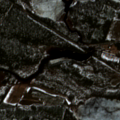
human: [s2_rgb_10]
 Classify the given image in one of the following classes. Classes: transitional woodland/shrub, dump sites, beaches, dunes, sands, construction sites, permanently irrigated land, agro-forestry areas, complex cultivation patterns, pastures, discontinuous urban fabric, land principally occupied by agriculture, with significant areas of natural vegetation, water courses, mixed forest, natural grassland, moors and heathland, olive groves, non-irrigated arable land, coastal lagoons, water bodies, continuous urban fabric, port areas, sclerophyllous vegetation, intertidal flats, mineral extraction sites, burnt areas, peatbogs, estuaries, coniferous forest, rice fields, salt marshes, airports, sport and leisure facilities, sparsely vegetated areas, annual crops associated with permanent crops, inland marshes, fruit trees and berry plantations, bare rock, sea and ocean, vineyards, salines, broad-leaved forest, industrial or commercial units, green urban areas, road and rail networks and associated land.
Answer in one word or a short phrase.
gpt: coniferous forest, water bodies